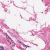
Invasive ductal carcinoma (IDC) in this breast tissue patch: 0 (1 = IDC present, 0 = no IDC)